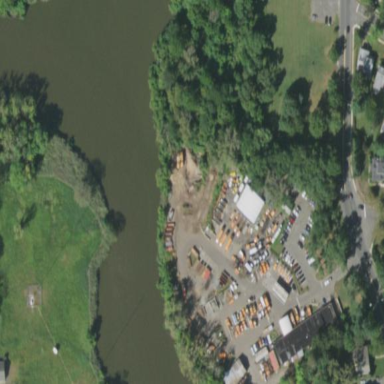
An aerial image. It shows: Recycling center.